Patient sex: M
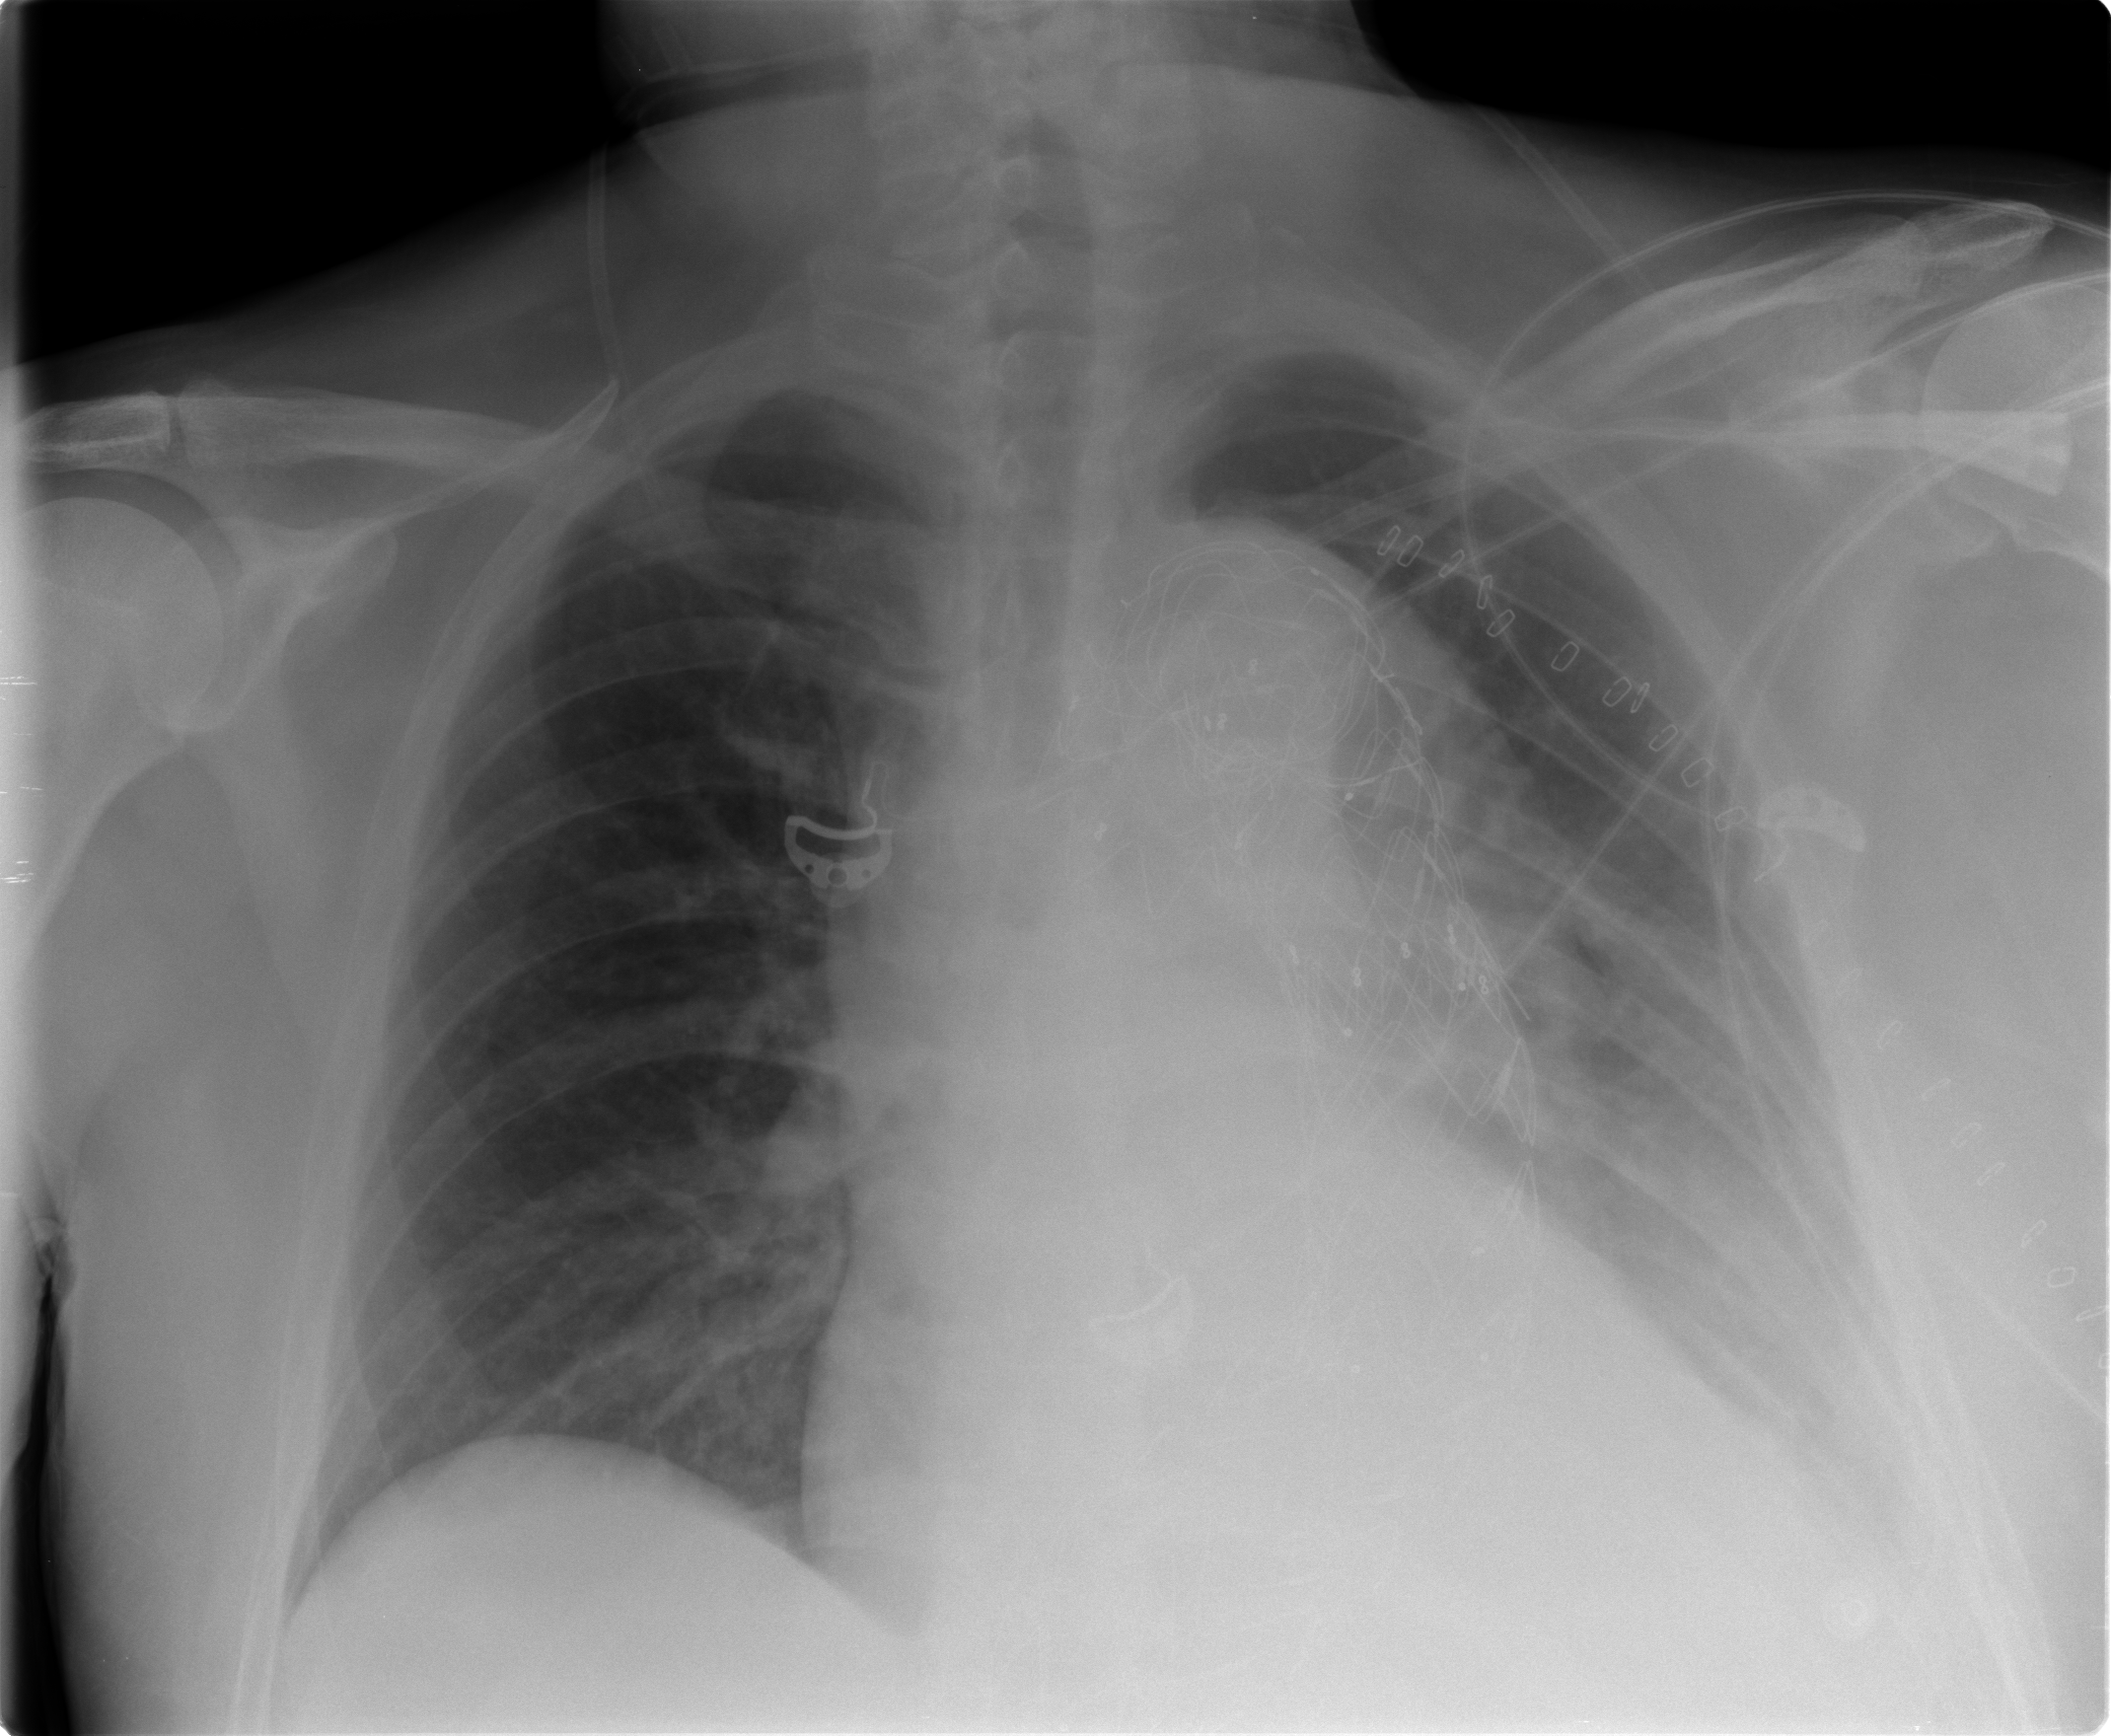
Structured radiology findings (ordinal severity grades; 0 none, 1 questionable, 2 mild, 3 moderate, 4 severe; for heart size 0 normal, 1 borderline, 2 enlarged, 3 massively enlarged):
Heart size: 1
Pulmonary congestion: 2
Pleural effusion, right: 0
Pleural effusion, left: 3
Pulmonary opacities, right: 0
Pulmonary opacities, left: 1
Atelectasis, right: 0
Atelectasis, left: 2